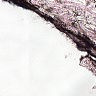
Metastatic tissue present: no